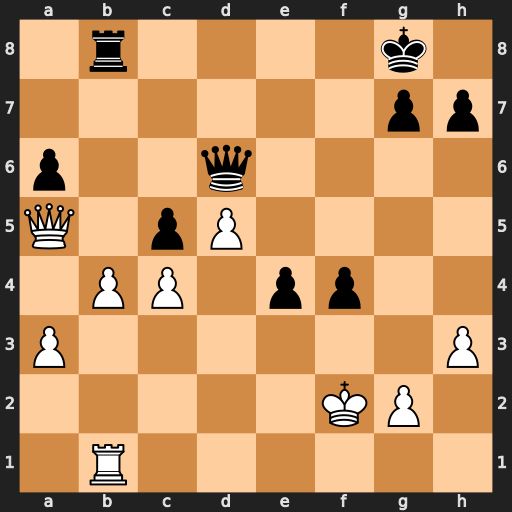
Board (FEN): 1r4k1/6pp/p2q4/Q1pP4/1PP1pp2/P6P/5KP1/1R6
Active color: w
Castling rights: -
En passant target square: -
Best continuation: bxc5 e3+ Kf3